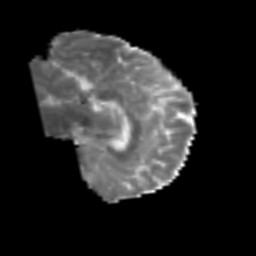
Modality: MD
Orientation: sagittal
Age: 49
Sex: male
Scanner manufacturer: siemens
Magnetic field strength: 3 T
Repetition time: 6.1 s
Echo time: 0.101 s